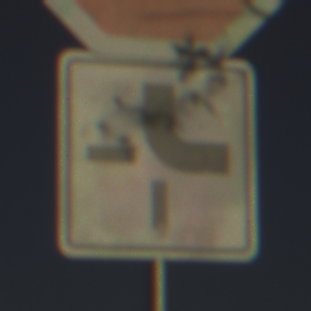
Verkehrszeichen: VerlaufVorfahrtsstrasse4
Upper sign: Stop
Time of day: SunriseSunset
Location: Outdoor (Nature)
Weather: Clear
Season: NotSpecified
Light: Natural